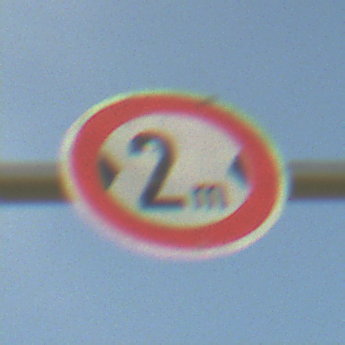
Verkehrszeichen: TatsaechlicheBreite2
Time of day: Midday
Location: Outdoor (RoadRail)
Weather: PartlyCloudy
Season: NotSpecified
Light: Natural